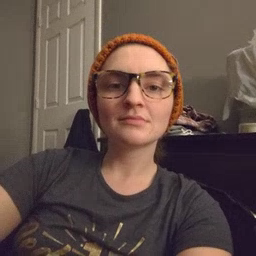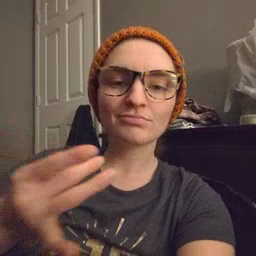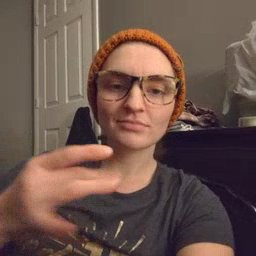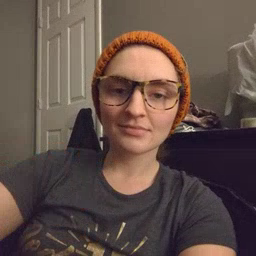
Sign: sticky